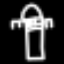
Label: bed